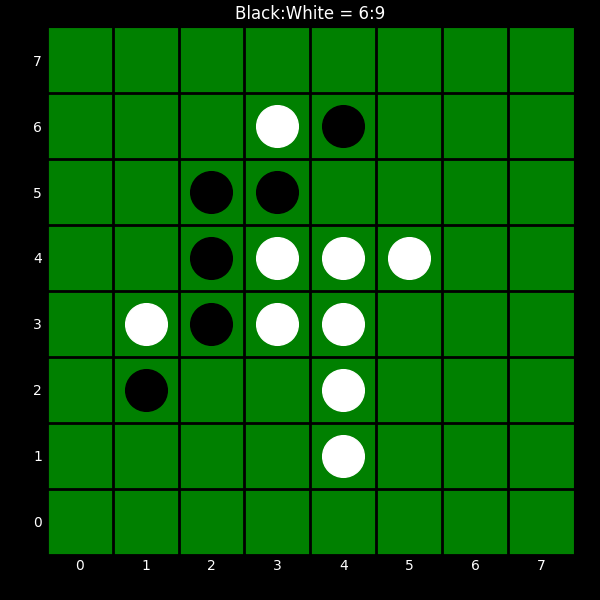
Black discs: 6
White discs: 9